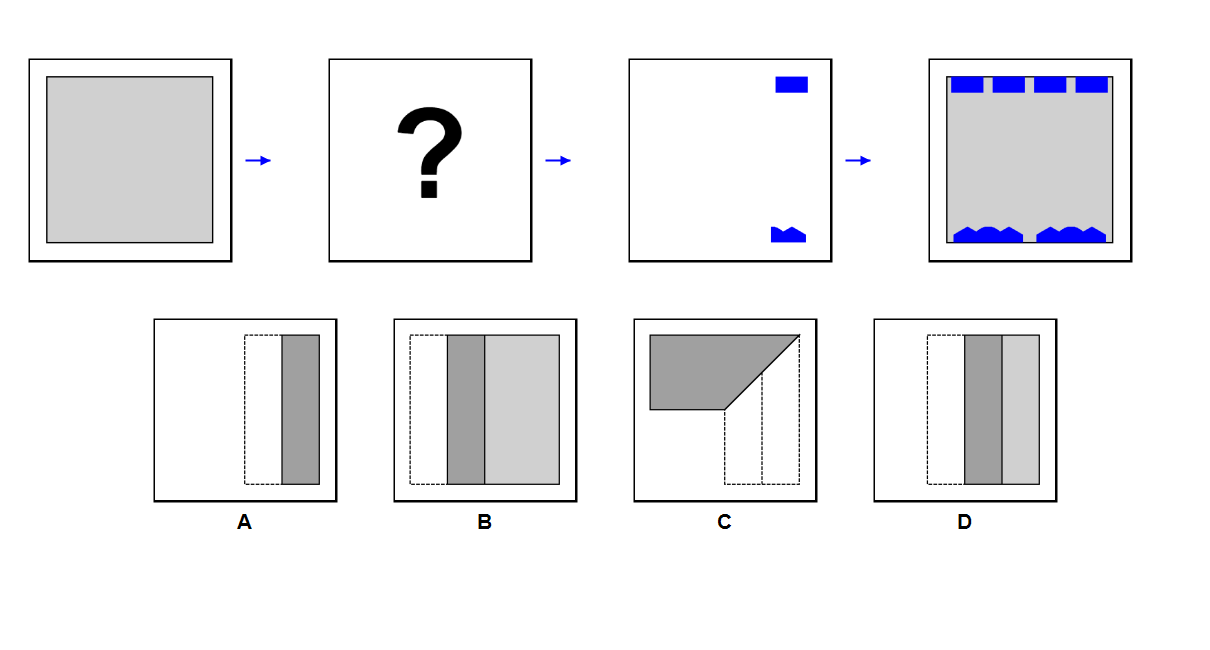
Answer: C